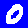
Digit: 0